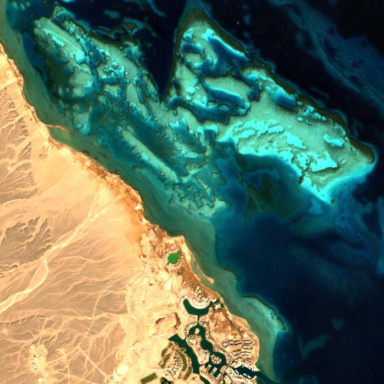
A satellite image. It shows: Beautiful reef in its natural habitat.